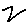
Label: zigzag